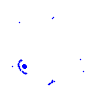
Particle: electron